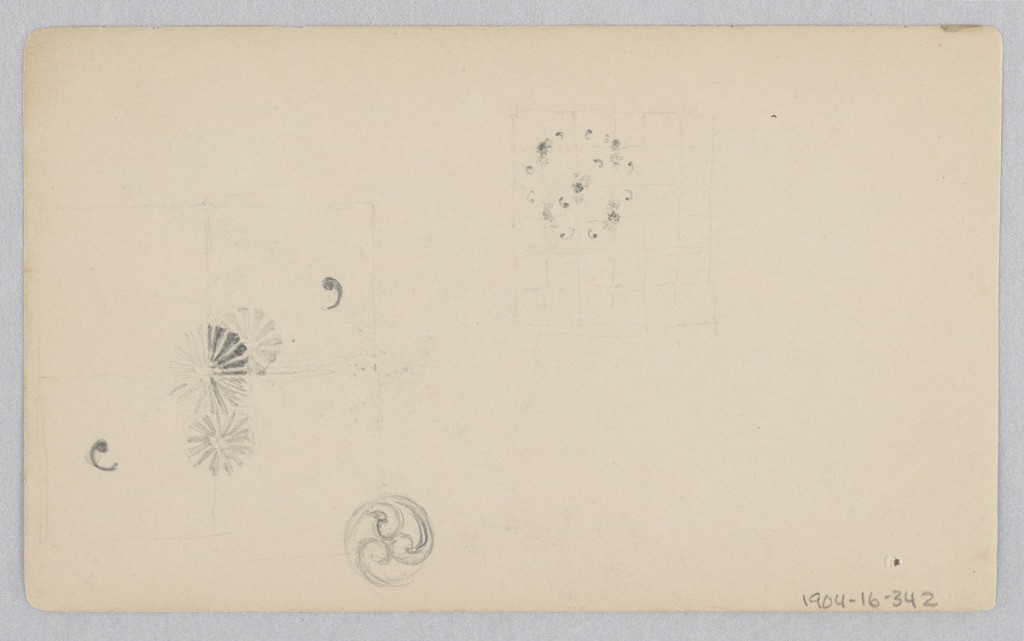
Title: Tiles
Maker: Robert Frederick Blum, American, 1857–1903
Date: n.d.
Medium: Graphite on wove paper
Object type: Drawing
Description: Partial sketch of decorative tiles.